Question: I have a table which has columns as follows:
USERID, USERTYPE, DIVISION, SUBDIVISION
For each userid, there will be one or more usertypes (e.g. a user can be a developer or administrator or both). Depending on the usertype a user can be subscribed to the divisions and optionally its subdivisions.
USERID, USERTYPE and DIVISION are not null columns.
The output is required in the following format -
1. USERID, USERTYPE, DIVISION1, DIVISION2, DIVISION3 .. and so on So, there should be a unique record for a combination of USERID-USERTYPE. For this I have used PIVOT operator which works fine. I have also created a temporary table (let's say Table1) to store this result of this query.
2. Now, if a user is subscribed to subdivisions, the values of subdivisions should be written under that division as comma separated values. If it is not subscribed to subdivisions, simple divisions will appear under its respective column. I have written a query using LISTAGG function which gives me comma separated subdivisions for each USERID-USERTYPE combination. The result of this query is stored in Table2.
Now when I join the tables Table1 and Table2 on USERID and USERTYPE, I get multiple rows for a single USERID-USERTYPE combination, which is obvious but not what is needed.
Here is some sample data:

Please note the records for USERID = 3.
What I am getting is in "Result of join query" and what I need is in "Final Result".
Also, I cannot use LISTAGG before the pivot query, because later on while building the pivot query it will be too tedious to list all the possible combinations of subdivisions.
I am sure I am missing some small point here, but cannot figure out what.
Any suggestions or pointers will be of great help.
Thanks in advance.
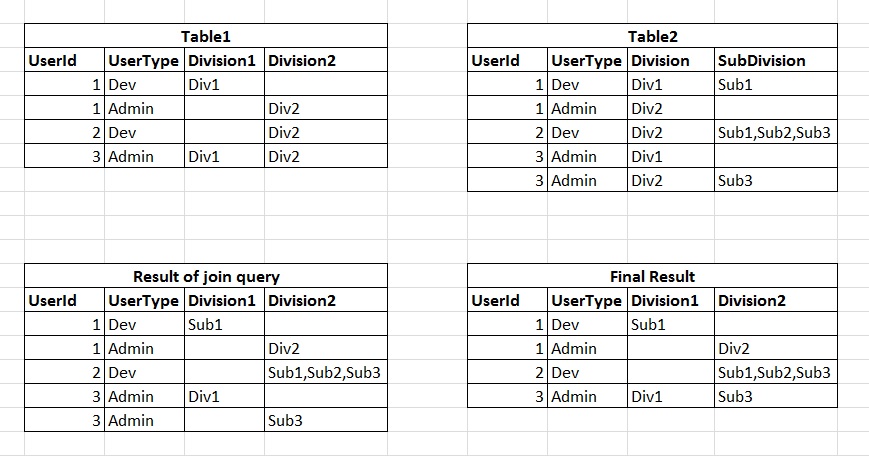
Answer: There are no need to list all subdivisions in pivot query, just aggregate it within a groups of unique combinations of 'USERID, USERTYPE, DIVISION' and use 'nvl(AGGREGATED_VALUE,DIVISION)' to get a value for filling pivot table.
If 'source_table' is a table with 'USERID, USERTYPE, DIVISION, SUBDIVISION' columns which you mentioned first in your question, then this example must work for you:
'''
select * from (
select
userid,
usertype,
division,
-- get prepared value for pivot
nvl(
listagg(subdivision, ',') within group (order by subdivision),
division
) subdiv_list
from
source_table
group by
userid, usertype, division
)
pivot (
max(subdiv_list) for division in ('Div1', 'Div2')
)
'''
<URL>
<URL>